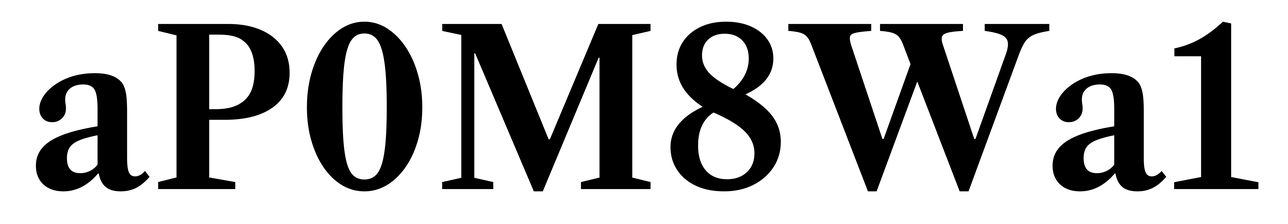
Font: LibreCaslonText_SemiBold